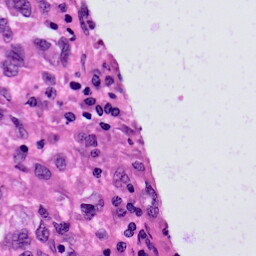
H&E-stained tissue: Skin